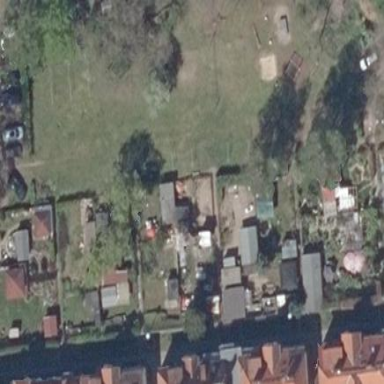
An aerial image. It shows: Allotments area.